Aerial crown-view tile of a tropical tree (Barro Colorado Island, Panama), acquired 20241014:
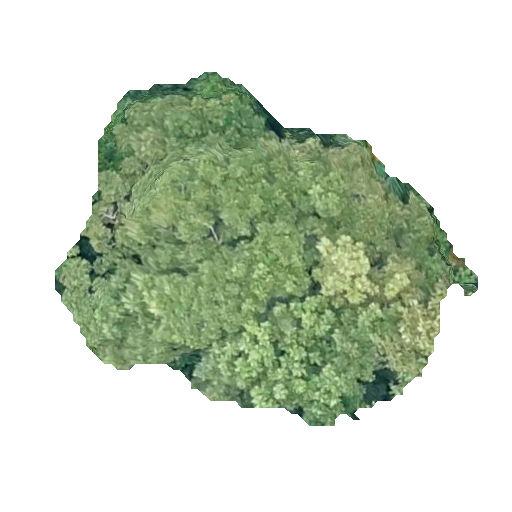
Species: Dipteryx oleifera
GBIF accepted scientific name: Dipteryx oleifera
Crown area: 149.302 m²